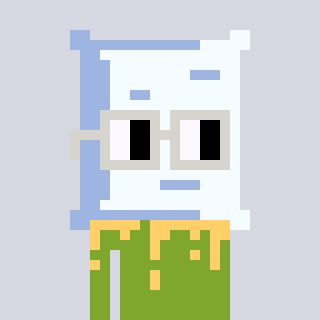
a pixel art character with square light gray glasses, a pillow-shaped head and a slimegreen-colored body on a cool background